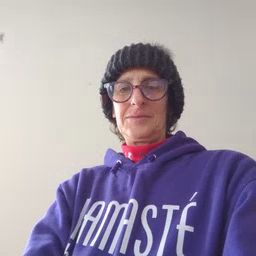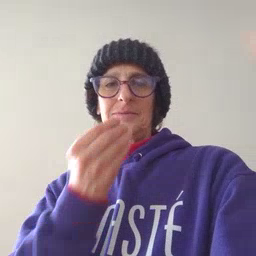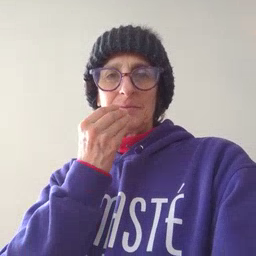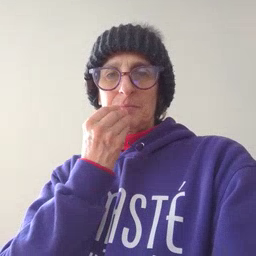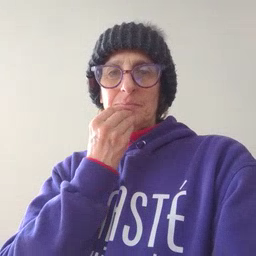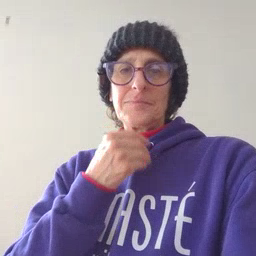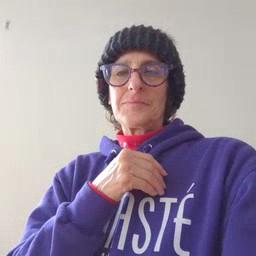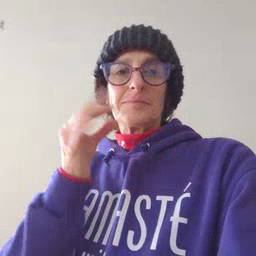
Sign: food